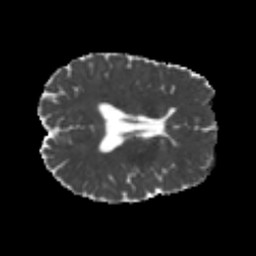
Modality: MD
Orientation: axial
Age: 22
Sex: male
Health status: healthy
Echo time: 0.074 s